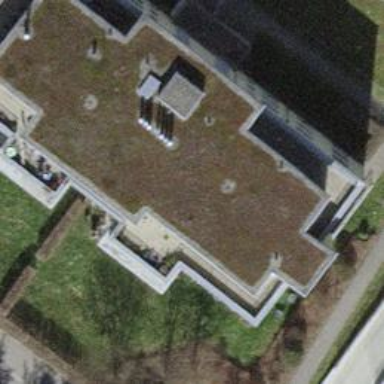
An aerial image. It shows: Apartments building with tiled roof.